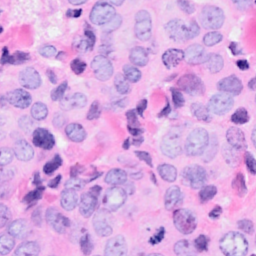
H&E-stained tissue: Breast